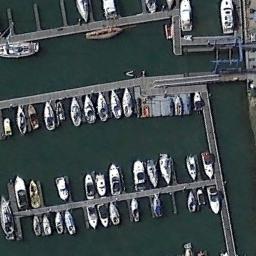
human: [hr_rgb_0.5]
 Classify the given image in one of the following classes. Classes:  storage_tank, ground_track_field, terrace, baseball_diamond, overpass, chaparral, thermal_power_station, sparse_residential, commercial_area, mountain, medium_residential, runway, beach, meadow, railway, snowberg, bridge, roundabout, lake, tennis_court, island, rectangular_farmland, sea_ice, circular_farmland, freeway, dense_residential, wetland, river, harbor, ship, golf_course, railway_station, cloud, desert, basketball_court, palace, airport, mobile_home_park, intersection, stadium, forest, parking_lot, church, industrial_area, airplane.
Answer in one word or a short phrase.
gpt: harbor